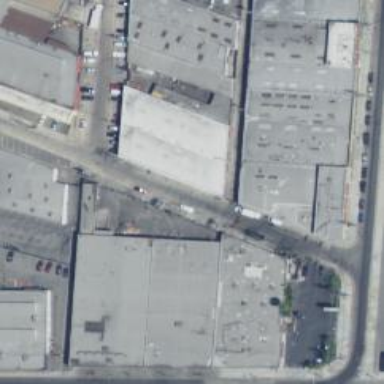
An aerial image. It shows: Warehouse.